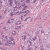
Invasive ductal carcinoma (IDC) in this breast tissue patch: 1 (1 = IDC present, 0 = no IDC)